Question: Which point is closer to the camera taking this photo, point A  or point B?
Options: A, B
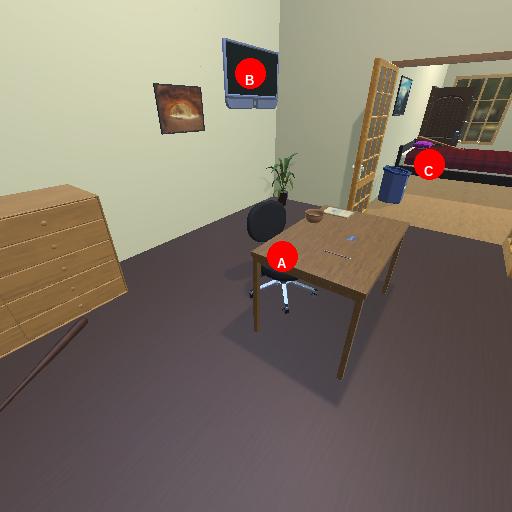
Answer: A